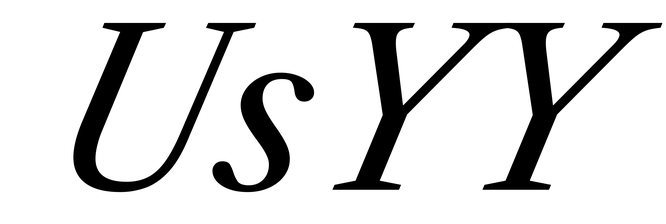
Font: LibreCaslonText-Italic_Italic